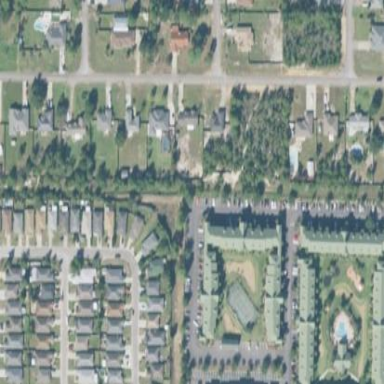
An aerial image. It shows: This residential area consists of single-family homes.